Aerial crown-view tile of a tropical tree (Barro Colorado Island, Panama), acquired 20250124:
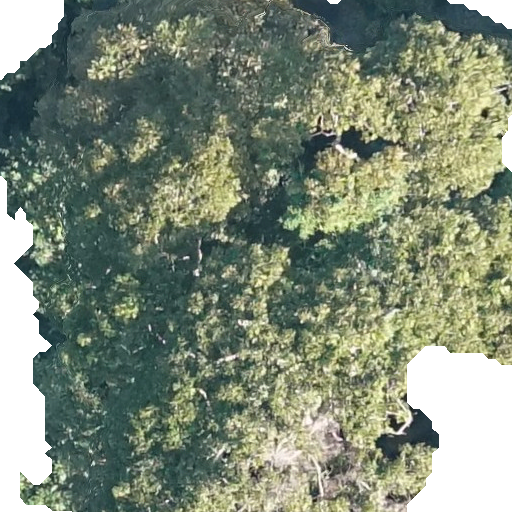
Species: Dipteryx oleifera
GBIF accepted scientific name: Dipteryx oleifera
Crown area: 417.892 m²